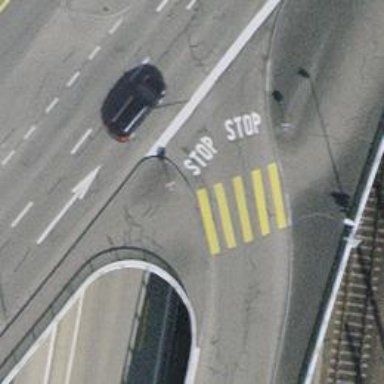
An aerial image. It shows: Footway on bridge with marked crossing and island.